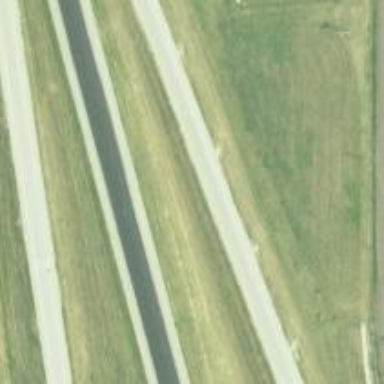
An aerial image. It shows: Primary link highway.